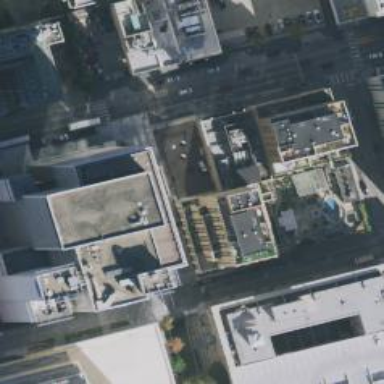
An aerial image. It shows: Part of building is shown in the image.